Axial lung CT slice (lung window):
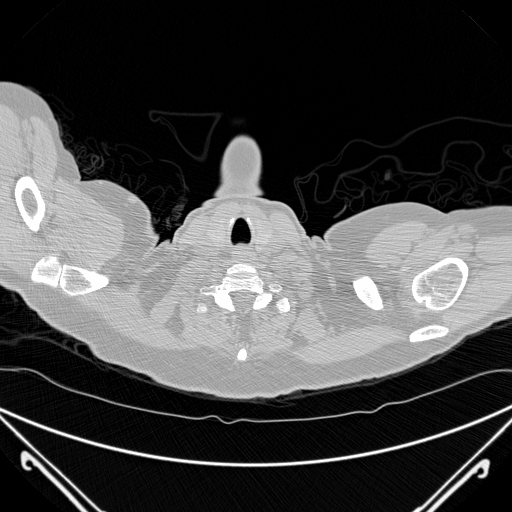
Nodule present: no